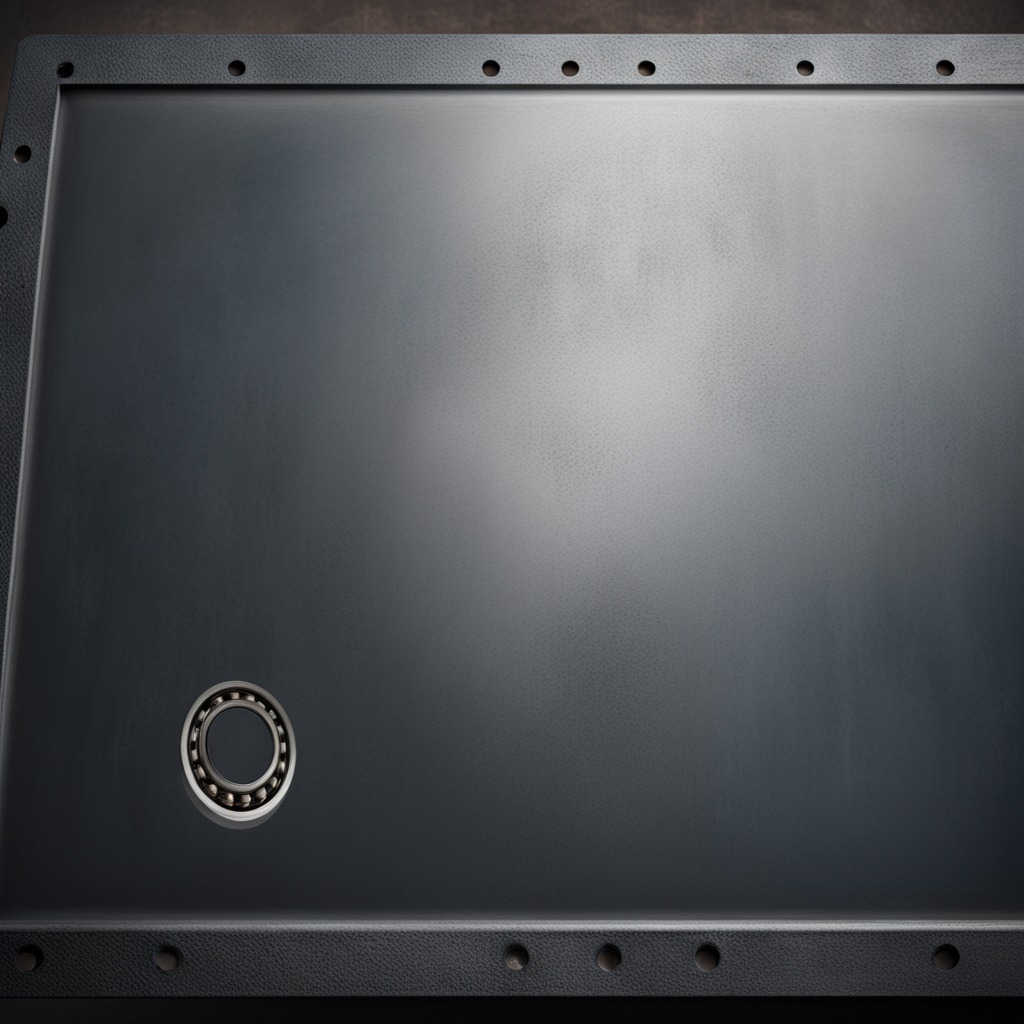
A metal ball bearing is lying on the cold steel table in a mining workshop.